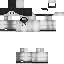
A male skeleton skin with dark skin, wearing black helmet dressed in a black armor chest and black pants, featuring a closed mouth.